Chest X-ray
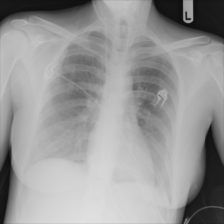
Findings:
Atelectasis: negative
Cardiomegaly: negative
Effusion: negative
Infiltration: negative
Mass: negative
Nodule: negative
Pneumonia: negative
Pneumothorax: negative
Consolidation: negative
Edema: negative
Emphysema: negative
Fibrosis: negative
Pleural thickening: negative
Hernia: negative